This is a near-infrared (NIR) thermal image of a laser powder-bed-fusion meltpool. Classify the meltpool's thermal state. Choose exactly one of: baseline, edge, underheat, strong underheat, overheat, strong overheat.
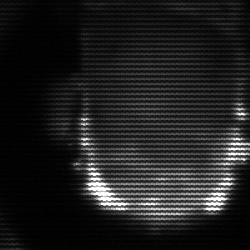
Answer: baseline